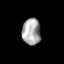
Tissue: prostate
Cell type: T cells
Senescence score: 0.353
Nuclear area (px): 484
Mean DAPI intensity: 165.831